Interaction volume radius: 10 \u00c5
Interaction volume height: 10 \u00c5
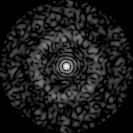
Disorder parameter: 0.8092